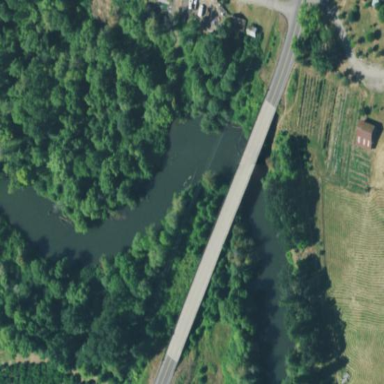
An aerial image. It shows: There is man-made bridge in the image.